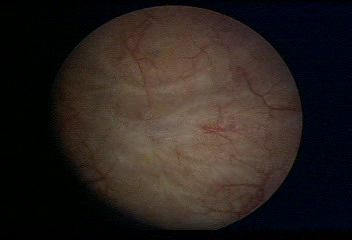
Modality: WLC
Class: Normal mucosa
Bladder cancer association: No